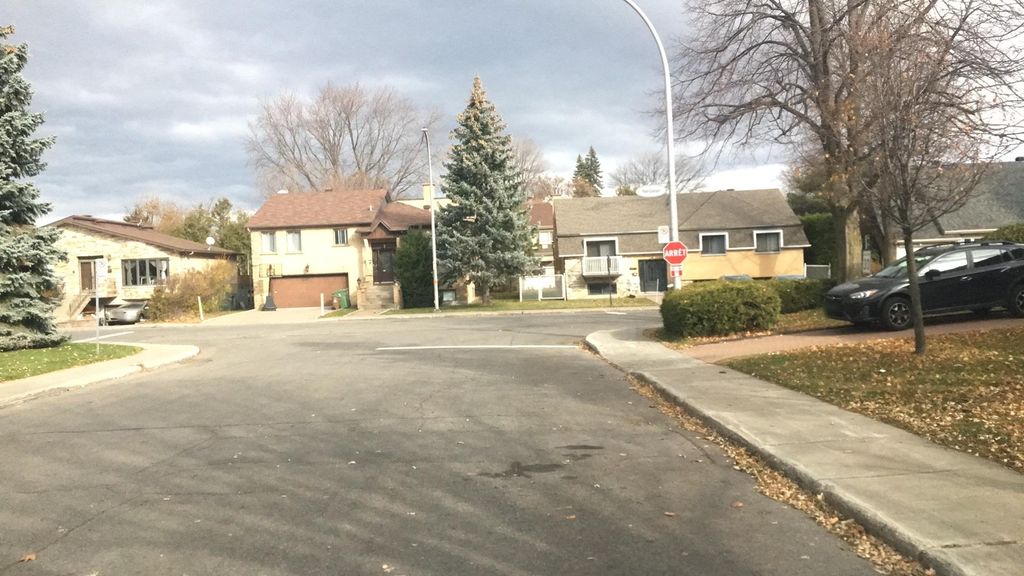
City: montreal